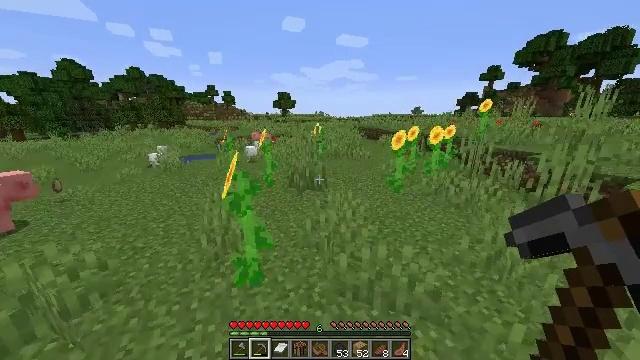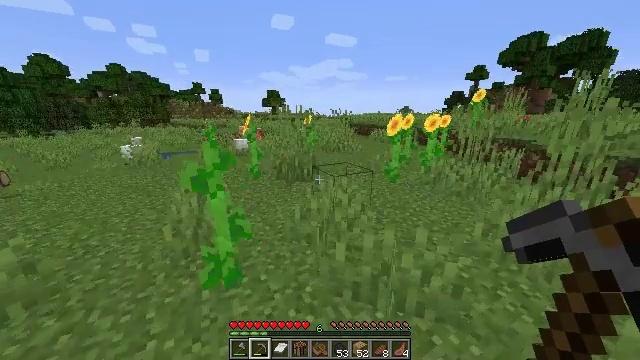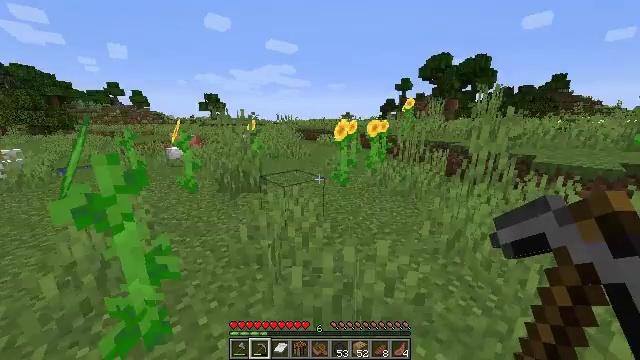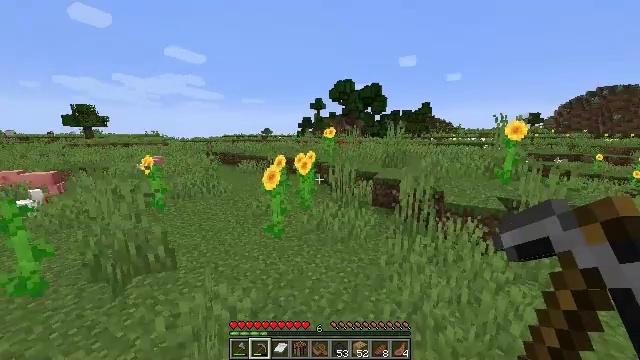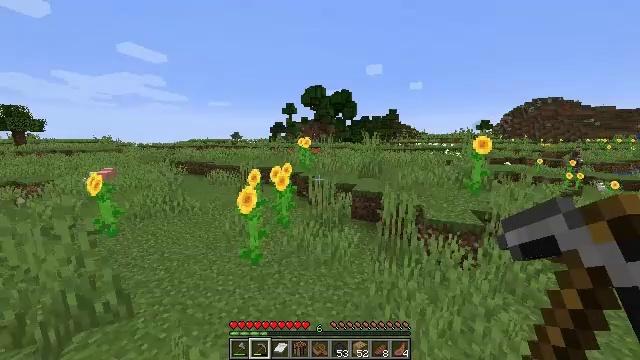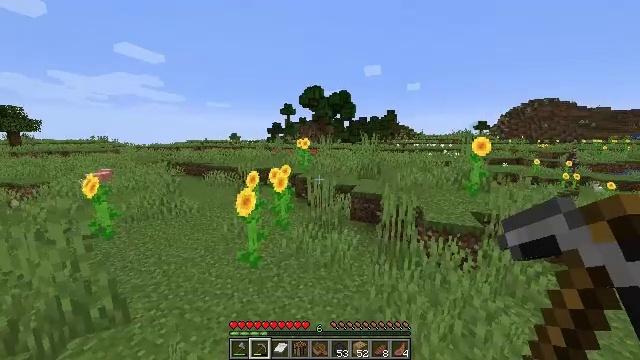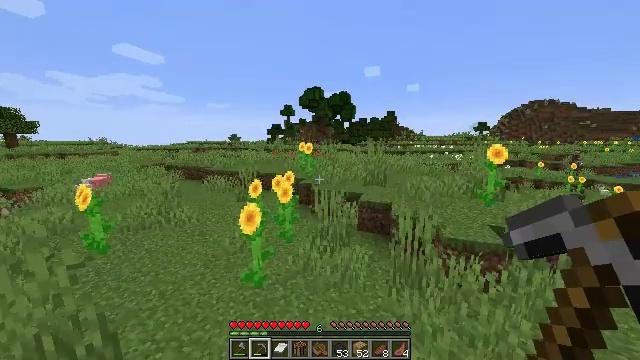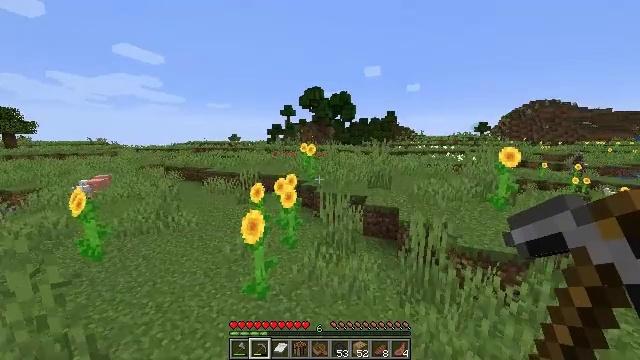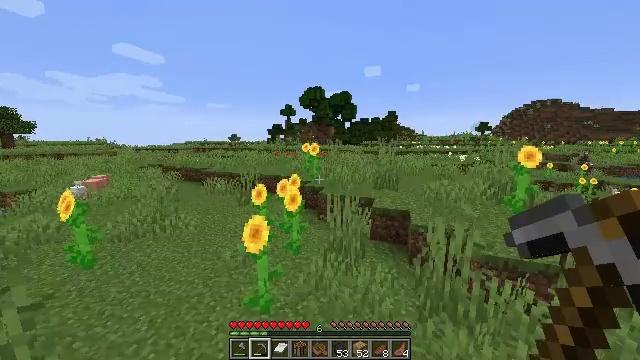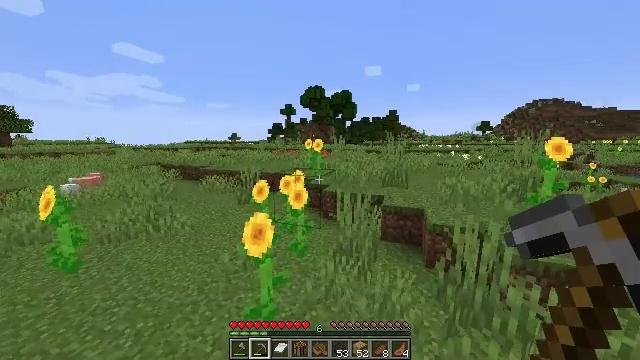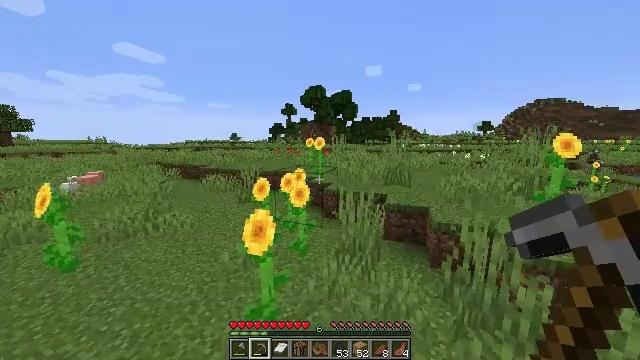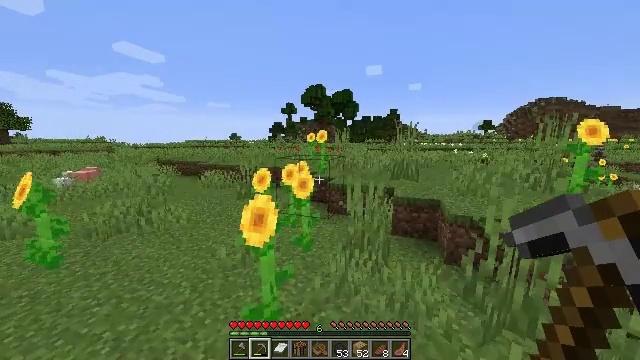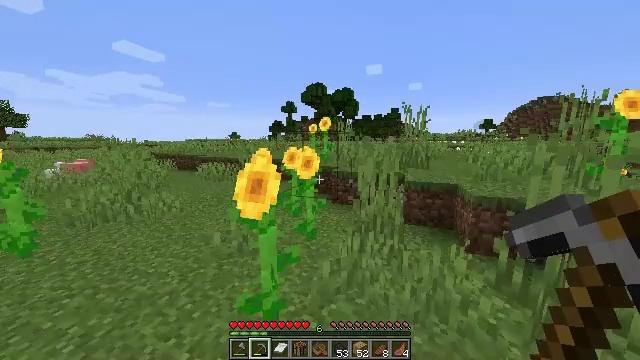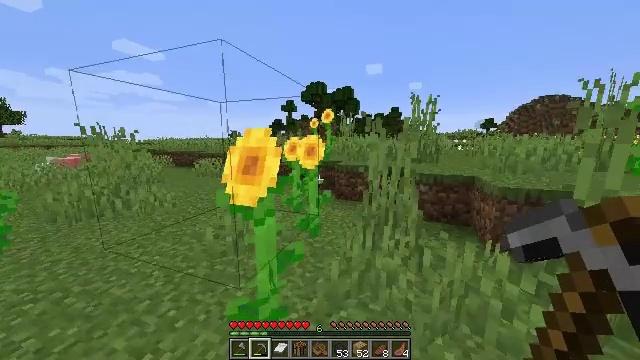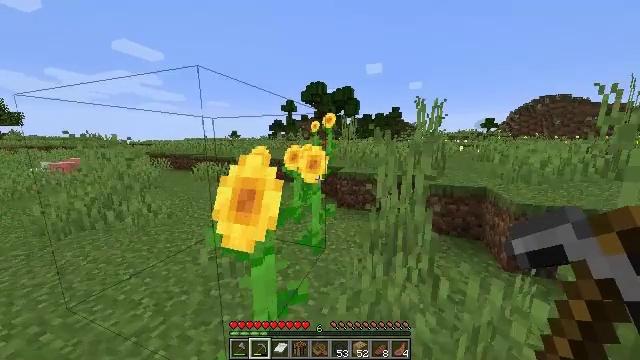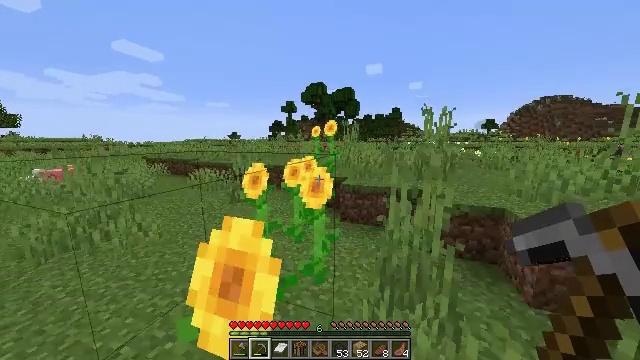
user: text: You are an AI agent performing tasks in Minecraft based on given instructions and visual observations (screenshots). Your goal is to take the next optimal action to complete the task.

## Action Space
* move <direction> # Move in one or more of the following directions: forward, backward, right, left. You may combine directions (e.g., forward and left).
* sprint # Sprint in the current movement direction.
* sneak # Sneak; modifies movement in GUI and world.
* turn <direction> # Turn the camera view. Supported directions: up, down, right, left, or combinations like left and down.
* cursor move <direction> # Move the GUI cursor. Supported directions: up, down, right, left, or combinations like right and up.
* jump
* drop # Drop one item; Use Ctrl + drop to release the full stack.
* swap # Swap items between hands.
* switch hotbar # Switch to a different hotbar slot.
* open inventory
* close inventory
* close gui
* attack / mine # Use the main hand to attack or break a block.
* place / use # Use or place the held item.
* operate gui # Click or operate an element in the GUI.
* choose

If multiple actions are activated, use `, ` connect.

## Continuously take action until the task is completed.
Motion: motion action
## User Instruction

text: Gather a cornflower for decorations.
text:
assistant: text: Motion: move forward, sprint, turn right, jump
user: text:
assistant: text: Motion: move forward, sprint, turn right and up, jump
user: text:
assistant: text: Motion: move forward, sprint, turn right and up, jump
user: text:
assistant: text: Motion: move forward, sprint, turn right and up, jump
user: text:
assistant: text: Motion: move forward, sprint, jump
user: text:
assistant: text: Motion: move forward, sprint, jump
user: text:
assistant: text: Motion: move forward, jump
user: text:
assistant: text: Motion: move forward, jump
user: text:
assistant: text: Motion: move forward, jump
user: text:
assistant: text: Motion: move forward, jump
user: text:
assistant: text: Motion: move forward, jump
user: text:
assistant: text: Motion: move forward, jump
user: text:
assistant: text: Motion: move forward, jump
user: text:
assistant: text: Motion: move forward, jump
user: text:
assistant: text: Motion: move forward, jump
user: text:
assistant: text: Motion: move forward, jump
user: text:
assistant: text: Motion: move forward, jump
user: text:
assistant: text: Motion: move forward, jump
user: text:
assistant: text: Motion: move forward, jump
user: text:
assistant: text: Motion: move forward, jump
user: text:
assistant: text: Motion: move forward, jump
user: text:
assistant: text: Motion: move forward, turn down, jump
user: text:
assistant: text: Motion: move forward, jump
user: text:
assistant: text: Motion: move forward, jump
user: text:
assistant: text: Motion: move forward, jump
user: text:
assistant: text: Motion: move forward, jump
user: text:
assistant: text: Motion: move forward, jump
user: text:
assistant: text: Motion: move forward, jump
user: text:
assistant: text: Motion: move forward, jump
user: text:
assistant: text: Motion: move forward, jump